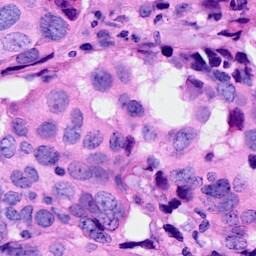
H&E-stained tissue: Breast